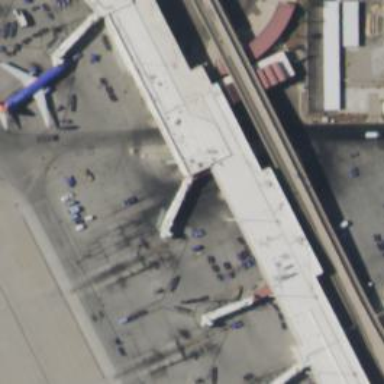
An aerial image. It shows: Airport gate.